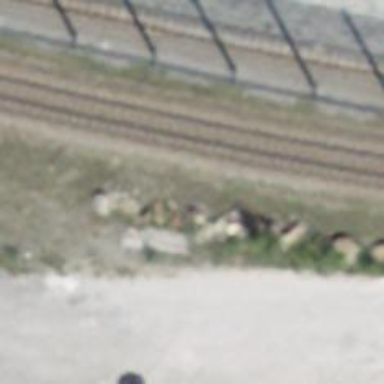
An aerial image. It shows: Narrow-gauge railway track electrified by contact line.